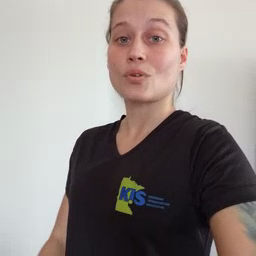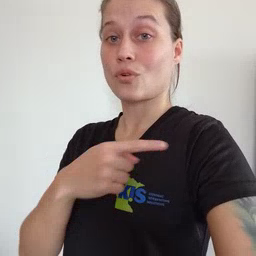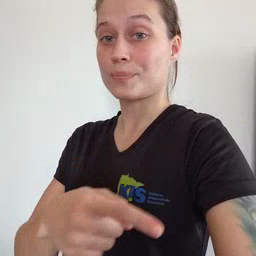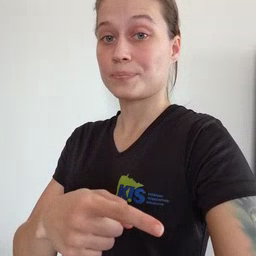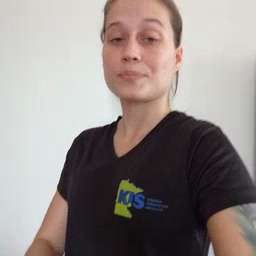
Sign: arm